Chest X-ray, AP view. Patient: 44 years old, sex F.
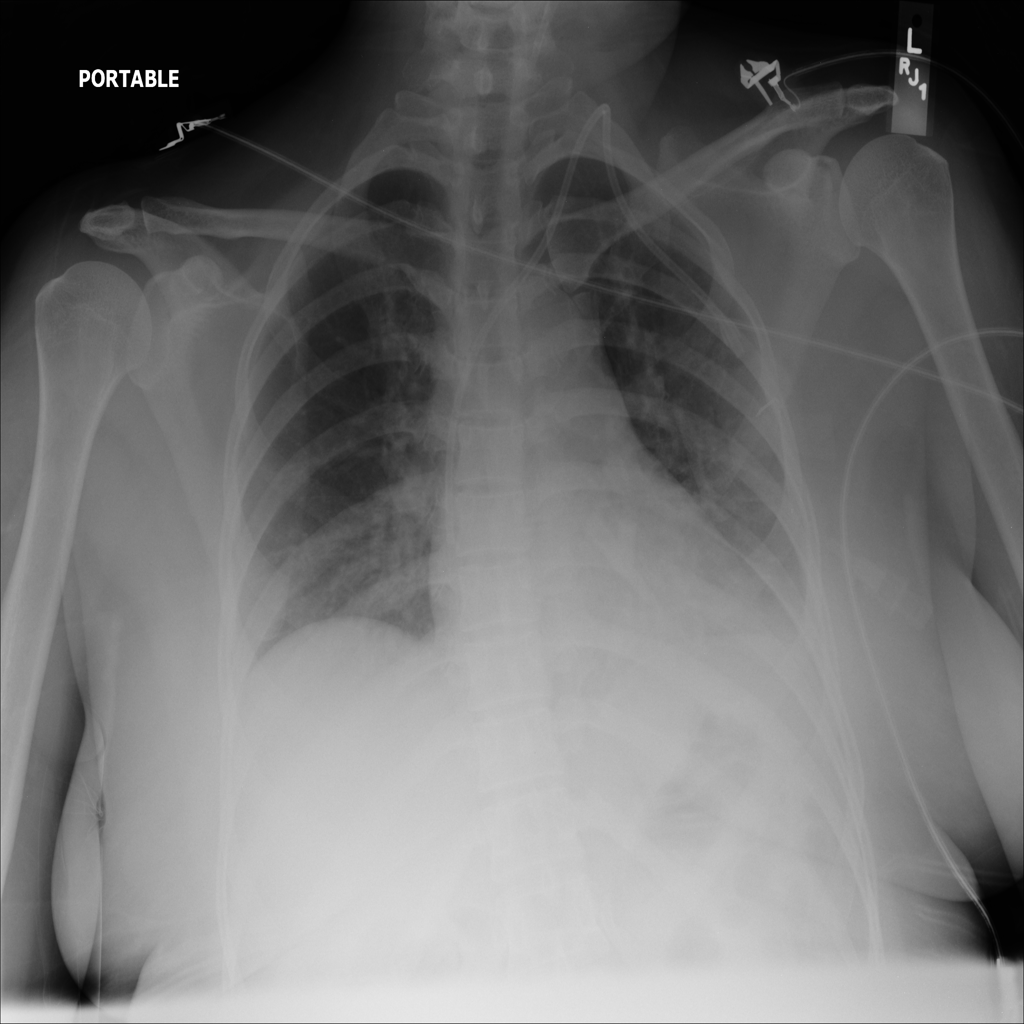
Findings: No Finding